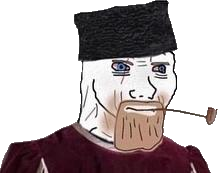
Label: 5_Doomer